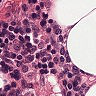
Metastatic tissue present: no